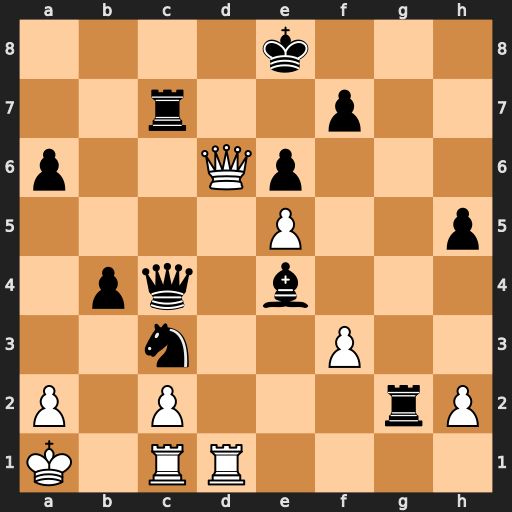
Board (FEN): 4k3/2r2p2/p2Qp3/4P2p/1pq1b3/2n2P2/P1P3rP/K1RR4
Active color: w
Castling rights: -
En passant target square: -
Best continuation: Qd8#